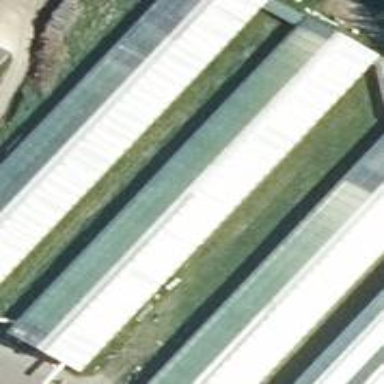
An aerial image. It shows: Greenhouse.